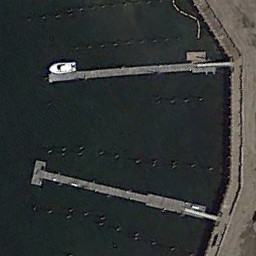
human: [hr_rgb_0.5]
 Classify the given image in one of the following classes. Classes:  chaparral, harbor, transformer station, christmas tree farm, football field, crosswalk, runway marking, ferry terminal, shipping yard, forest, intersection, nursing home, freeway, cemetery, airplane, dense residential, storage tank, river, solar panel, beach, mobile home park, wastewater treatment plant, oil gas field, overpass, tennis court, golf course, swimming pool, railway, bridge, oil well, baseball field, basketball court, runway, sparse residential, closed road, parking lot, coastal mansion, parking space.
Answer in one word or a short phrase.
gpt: ferry terminal